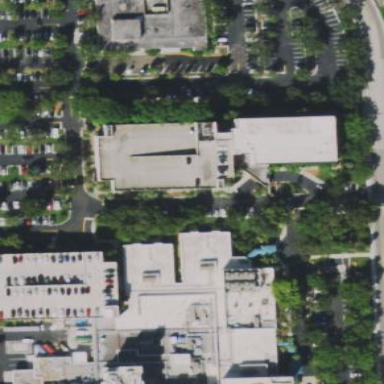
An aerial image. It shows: Healthcare facility identified as hospital.